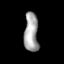
Tissue: lung
Cell type: Others
Senescence score: 0.207
Nuclear area (px): 547
Mean DAPI intensity: 163.121